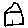
Label: house